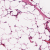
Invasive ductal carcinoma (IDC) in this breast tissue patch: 0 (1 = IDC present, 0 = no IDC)